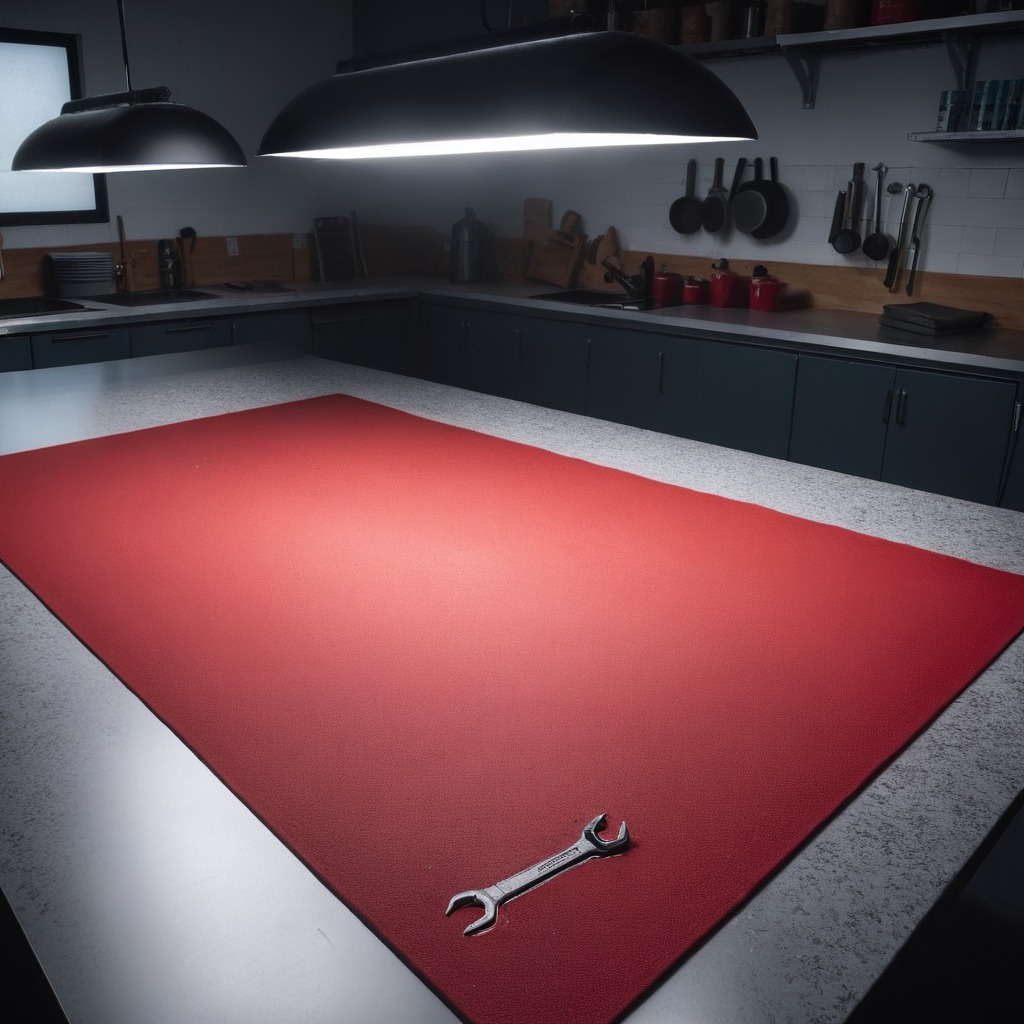
An wrench lies on a clean granite tabletop covered with a red rubber mat inside a workshop under bright overhead lighting crisp shadows high clarity worn but beneath the mat.